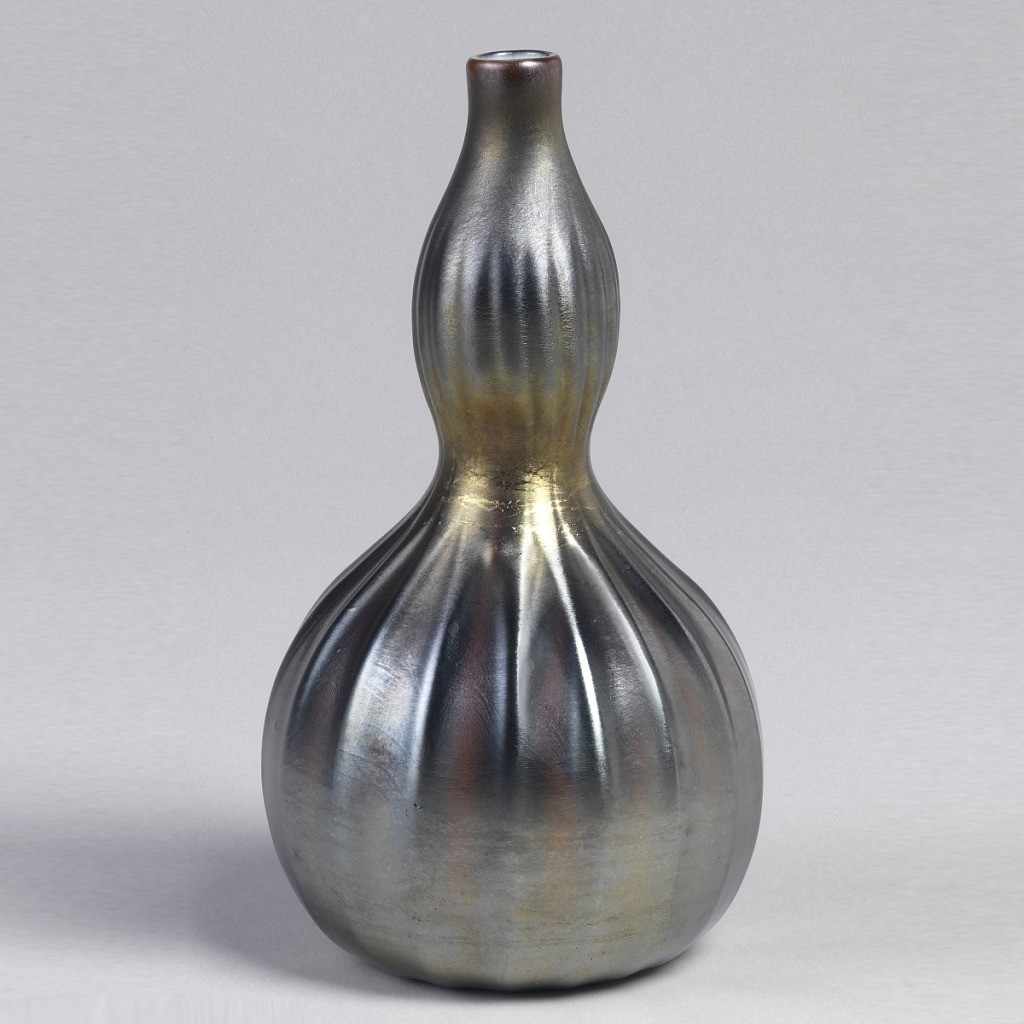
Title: Vase
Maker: Louis Comfort Tiffany, American, 1848–1933
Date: ca. 1900
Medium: Mold-blown favrile glass
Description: Gray metallic luster on ribbed gourd-shaped body. Opaque white glass inside lip and probably most of interior.